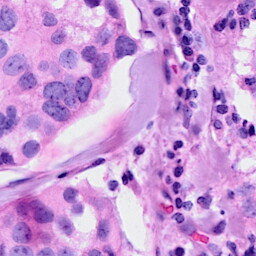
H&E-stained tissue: Breast